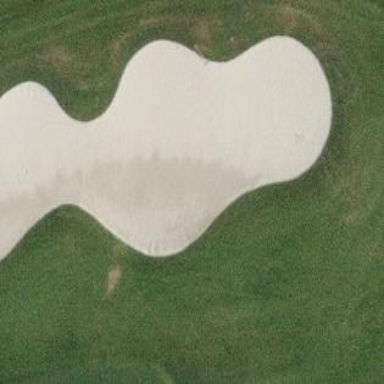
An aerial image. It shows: Sand bunker on golf course.